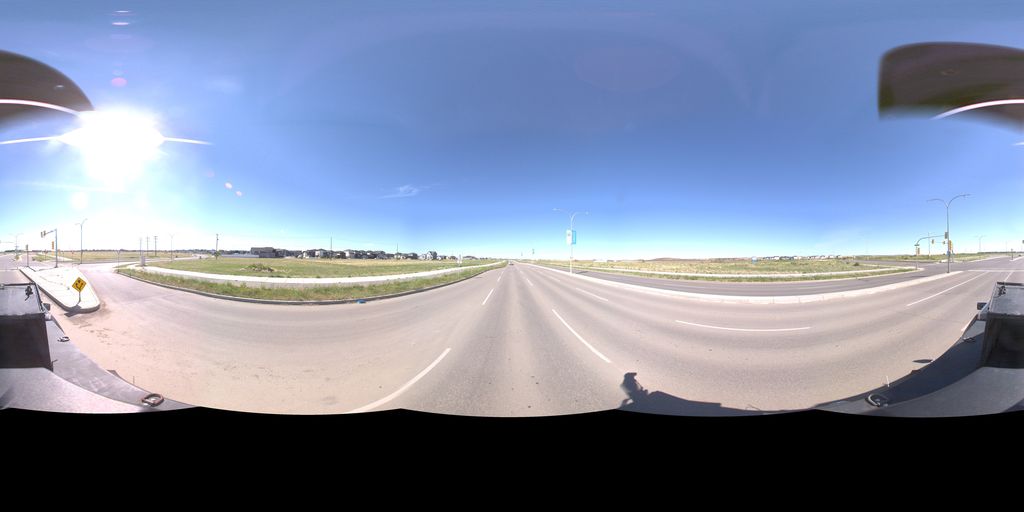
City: saskatoon